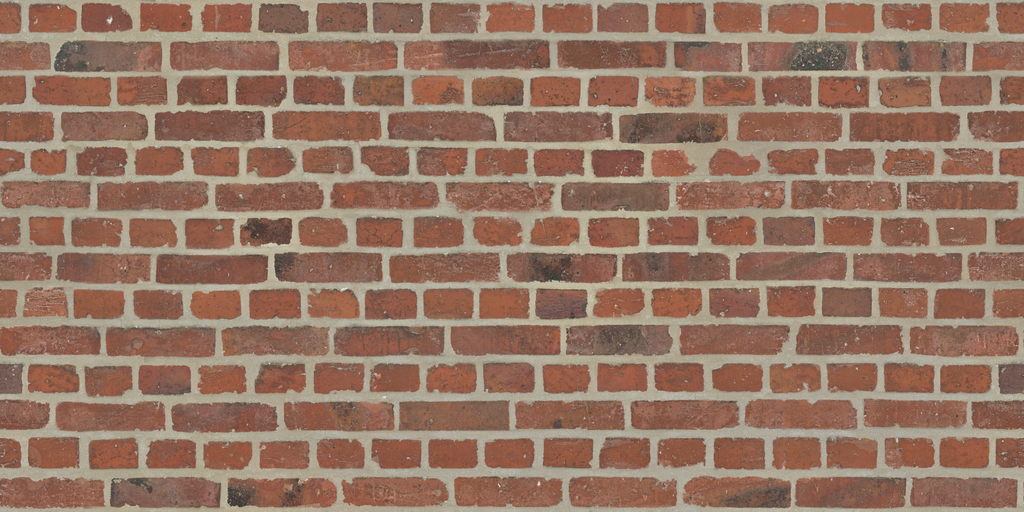
Texture map type: Color